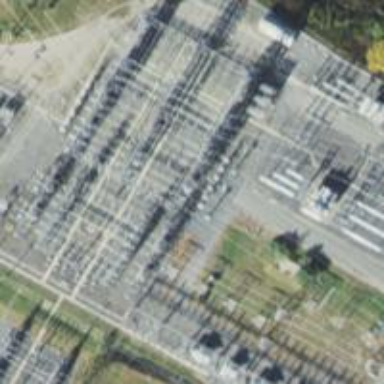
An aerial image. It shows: Switch used for power control.